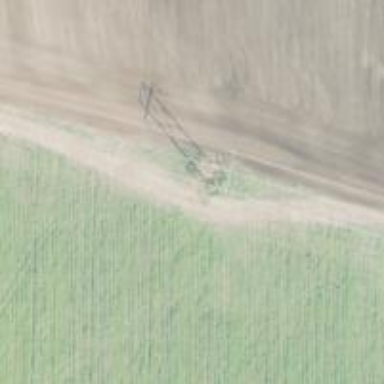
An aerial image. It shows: H-frame designed tower for power lines.